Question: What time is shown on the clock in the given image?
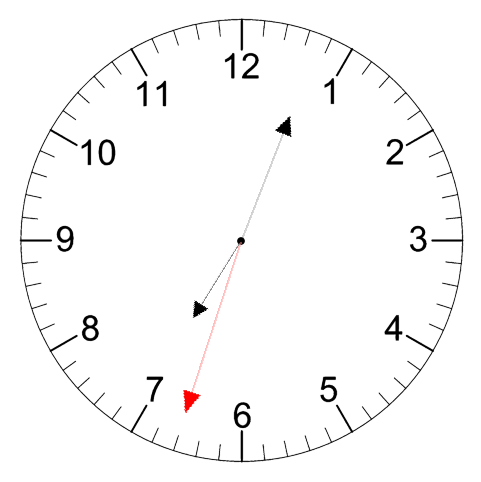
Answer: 07:03:33